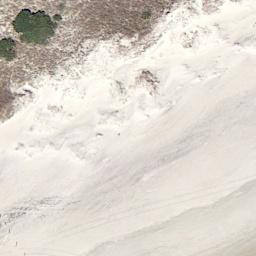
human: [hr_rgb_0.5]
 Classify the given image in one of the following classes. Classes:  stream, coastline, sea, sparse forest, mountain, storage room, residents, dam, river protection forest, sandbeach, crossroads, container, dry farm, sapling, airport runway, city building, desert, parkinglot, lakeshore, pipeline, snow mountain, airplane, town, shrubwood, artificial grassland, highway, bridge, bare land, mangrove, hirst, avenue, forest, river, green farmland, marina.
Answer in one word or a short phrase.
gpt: sandbeach